Question: I have created ContextMenuStrip for my NotifyIcon (in system tray). But, ContextMenuStrip's direction is always on the left. I've noticed that on many other applications (like skype), it is opening on the right side:

Mine ContextMenuStrip ist always opening on the left side. I've tried to set DefaultDropDownDirection, but in vain -> whatever ToolStripDownDirection I choose, it's always the same:
'''
_menuStrip.DefaultDropDownDirection = ToolStripDropDownDirection.BelowRight;
'''
I would like to be able to change direction in which ContextMenuStrip is opening. Any idea?
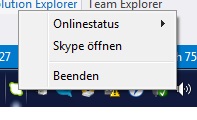
Answer: You should use 'Opening' event (<URL>:
'''
...
ContextMenuStrip _menuStrip = new ContextMenuStrip();
_menuStrip.Opening +=_menuStrip_Opening;
...
'''
Opening event handler:
'''
void _menuStrip_Opening(object sender, CancelEventArgs e)
{
ContextMenuStrip menuStrip = (sender as ContextMenuStrip);
menuStrip.Show(Cursor.Position, ToolStripDropDownDirection.AboveRight);
}
'''